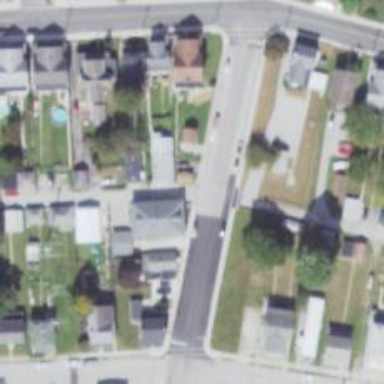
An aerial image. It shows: Alleyway designated as service road.